【题型】证明题　【知识点】立体几何　【难度】easy
如图，在四棱锥 $P-ABCD$ 中，$PA \perp$ 平面 $PBC$，$AB = 2DC = 4$，$BC = 2\sqrt{2}$，$AB \perp BC$，$DC \parallel AB$。

(1) 证明：平面 $ABCD \perp$ 平面 $PAB$；
(2) 若 $\angle ABP = \frac{\pi}{3}$，求点 $C$ 到平面 $PAD$ 的距离。
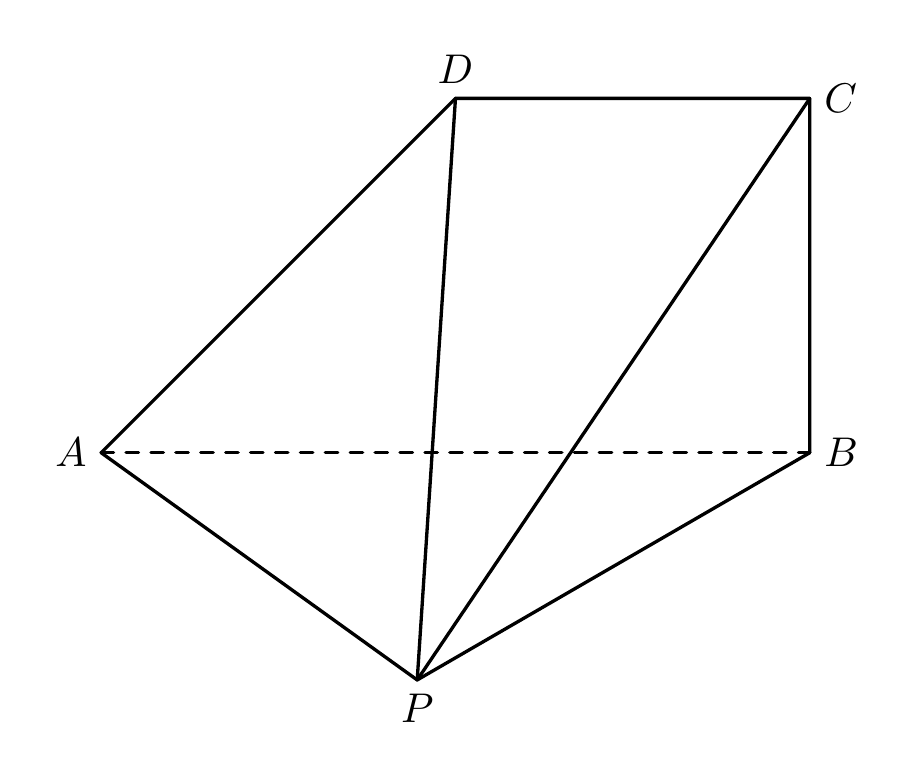
【解答】
\textbf{【答案】}
\textbf{(1) 证明见解析}
\textbf{(2) $\frac{2\sqrt{2}}{3}$}

\textbf{【难度】}
\textbf{0.65}

\textbf{【解析】}
\textbf{(1) 因为 $PA \perp$ 平面 $PBC$，$BC \subset$ 平面 $PBC$，}
\textbf{所以 $PA \perp BC$。}
\textbf{又 $AB \perp BC$，$AB \cap PA = A$，$AB, PA \subset$ 平面 $PAB$，}
\textbf{所以 $BC \perp$ 平面 $PAB$。}
\textbf{又 $BC \subset$ 平面 $ABCD$，}
\textbf{所以平面 $ABCD \perp$ 平面 $PAB$。}

\textbf{(2) 因为 $PA \perp$ 平面 $PBC$，$PB \subset$ 平面 $PBC$，}
\textbf{所以 $PA \perp PB$。}
\textbf{在 $Rt\triangle PAB$ 中，$AB = 4$，$\angle ABP = \frac{\pi}{3}$，则 $PB = 2$，}
\textbf{所以 $PA = 2\sqrt{3}$。}
\textbf{如图，以点 $B$ 为原点建立空间直角坐标系，}

\textbf{则 $A(4,0,0)$，$C(0,2\sqrt{2},0)$，$D(2,2\sqrt{2},0)$，$P(1,\sqrt{3},0)$，}
\textbf{所以 $\overrightarrow{AD} = (-2,2\sqrt{2},0)$，$\overrightarrow{AP} = (-3,\sqrt{3},0)$，$\overrightarrow{BC} = (0,2\sqrt{2},0)$。}
\textbf{设平面 $PAD$ 的一个法向量为 $\vec{n} = (x,y,z)$，}
\textbf{则 $\begin{cases} \vec{n} \cdot \overrightarrow{AD} = -2x + 2\sqrt{2}y = 0 \\ \vec{n} \cdot \overrightarrow{AP} = -3x + \sqrt{3}y + z = 0 \end{cases}$，令 $x = \sqrt{2}$，则 $y = 1$，$z = \sqrt{3}$，}
\textbf{所以 $\vec{n} = (\sqrt{2},1,\sqrt{3})$。}
\textbf{设点 $C$ 到平面 $PAD$ 的距离为 $d$，}
\textbf{则 $d = \frac{|\overrightarrow{BC} \cdot \vec{n}|}{|\vec{n}|} = \frac{|0\times\sqrt{2} + 2\sqrt{2}\times1 + 0\times\sqrt{3}|}{\sqrt{(\sqrt{2})^2 + 1^2 + (\sqrt{3})^2}} = \frac{2\sqrt{2}}{\sqrt{6}} = \frac{2\sqrt{2}}{3}$。}

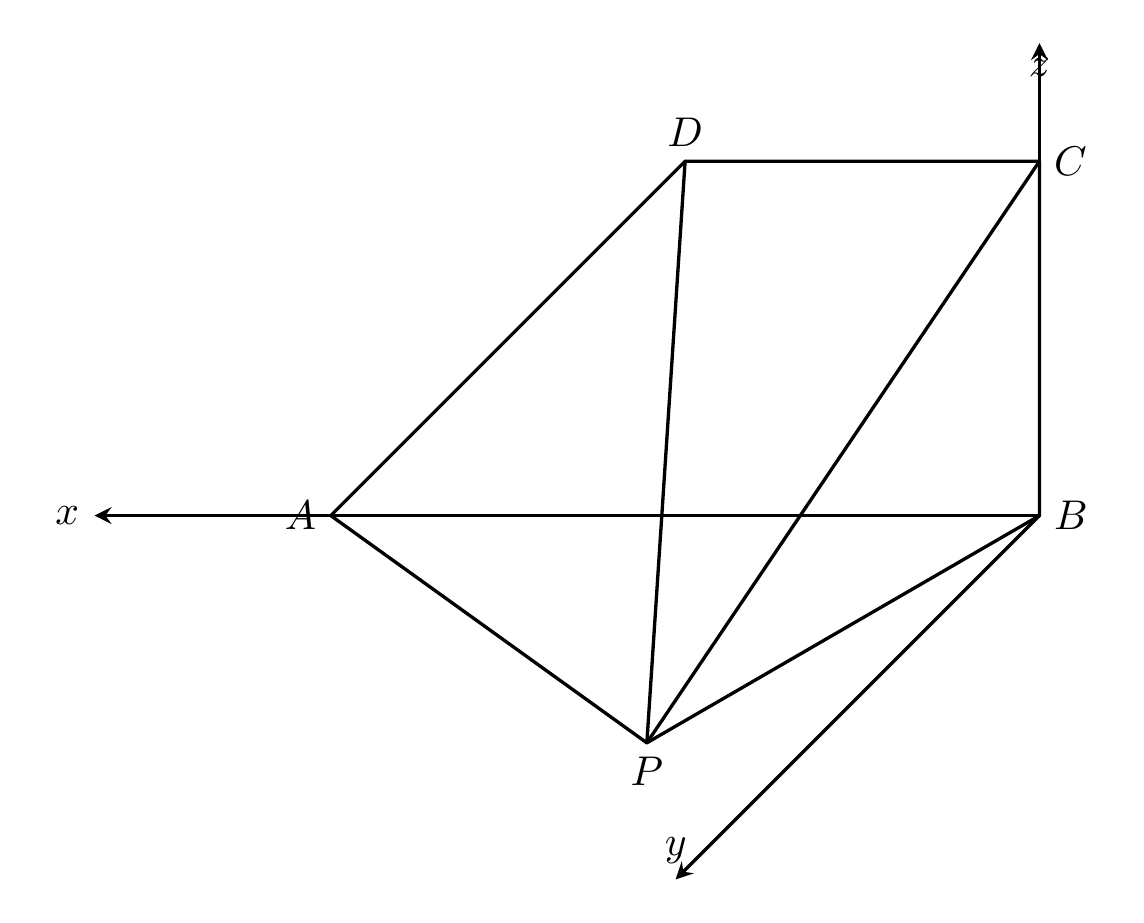